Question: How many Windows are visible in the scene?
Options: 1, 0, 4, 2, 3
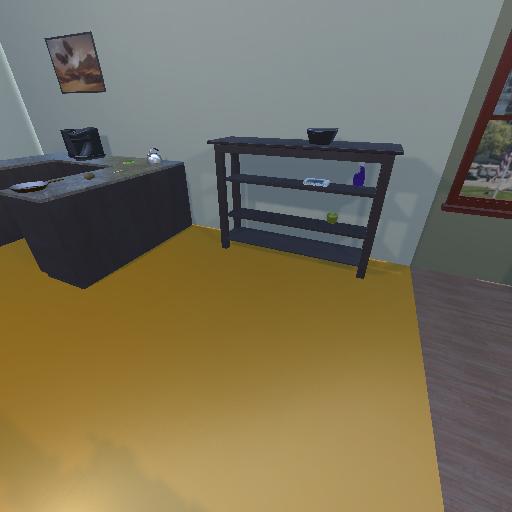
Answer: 1